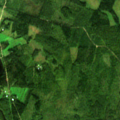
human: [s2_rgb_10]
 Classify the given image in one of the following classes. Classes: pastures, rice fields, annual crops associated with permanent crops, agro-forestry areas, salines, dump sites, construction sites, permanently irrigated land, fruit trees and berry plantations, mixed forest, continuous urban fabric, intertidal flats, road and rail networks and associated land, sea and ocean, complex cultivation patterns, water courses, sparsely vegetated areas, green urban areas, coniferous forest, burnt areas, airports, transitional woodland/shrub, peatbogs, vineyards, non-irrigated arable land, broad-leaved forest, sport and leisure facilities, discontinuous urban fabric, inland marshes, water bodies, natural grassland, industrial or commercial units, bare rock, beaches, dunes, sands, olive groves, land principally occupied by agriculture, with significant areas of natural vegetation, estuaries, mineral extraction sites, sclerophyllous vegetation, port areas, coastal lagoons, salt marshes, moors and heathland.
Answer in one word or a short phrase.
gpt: land principally occupied by agriculture, with significant areas of natural vegetation, mixed forest, transitional woodland/shrub, water bodies